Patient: sex F, age 73
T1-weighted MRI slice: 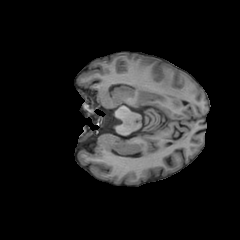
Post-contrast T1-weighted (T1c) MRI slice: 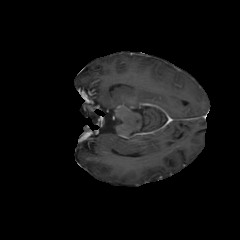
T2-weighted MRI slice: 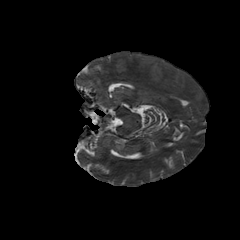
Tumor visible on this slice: no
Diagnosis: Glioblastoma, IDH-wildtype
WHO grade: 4